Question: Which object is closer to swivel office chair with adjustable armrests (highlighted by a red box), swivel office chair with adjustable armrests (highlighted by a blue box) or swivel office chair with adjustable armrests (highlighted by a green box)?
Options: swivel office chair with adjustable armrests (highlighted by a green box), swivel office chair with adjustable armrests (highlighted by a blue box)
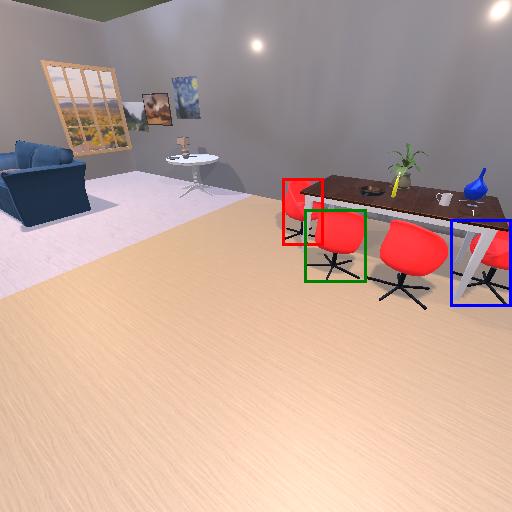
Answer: swivel office chair with adjustable armrests (highlighted by a green box)